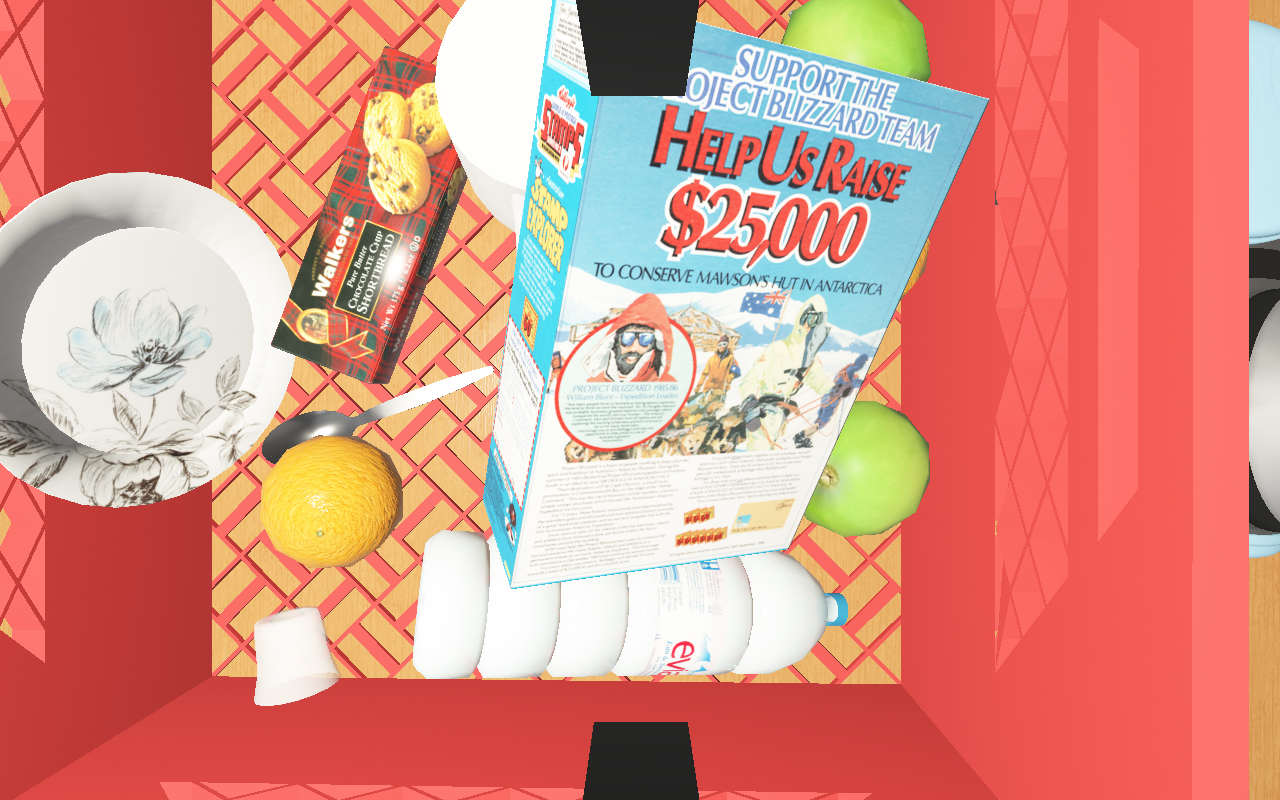
Objects in the scene:
carafe
water bottle
apple
apple
orange
orange
spoon
glass
wineglass
jam jar
cereal box
biscuit box